Aerial crown-view tile of a tropical tree (Barro Colorado Island, Panama), acquired 20240611:
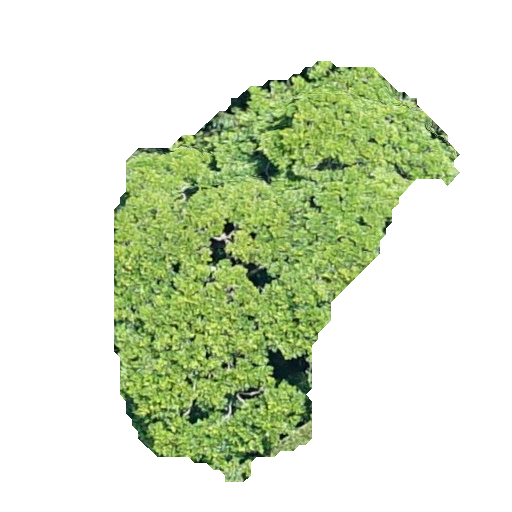
Species: Simarouba amara
GBIF accepted scientific name: Simarouba amara
Crown area: 135.726 m²